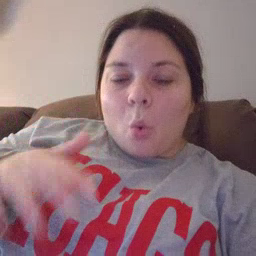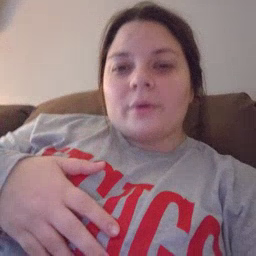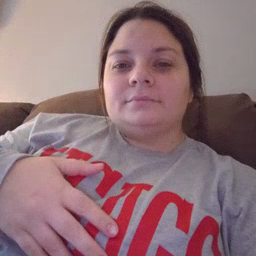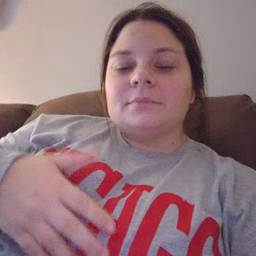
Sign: snow